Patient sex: F
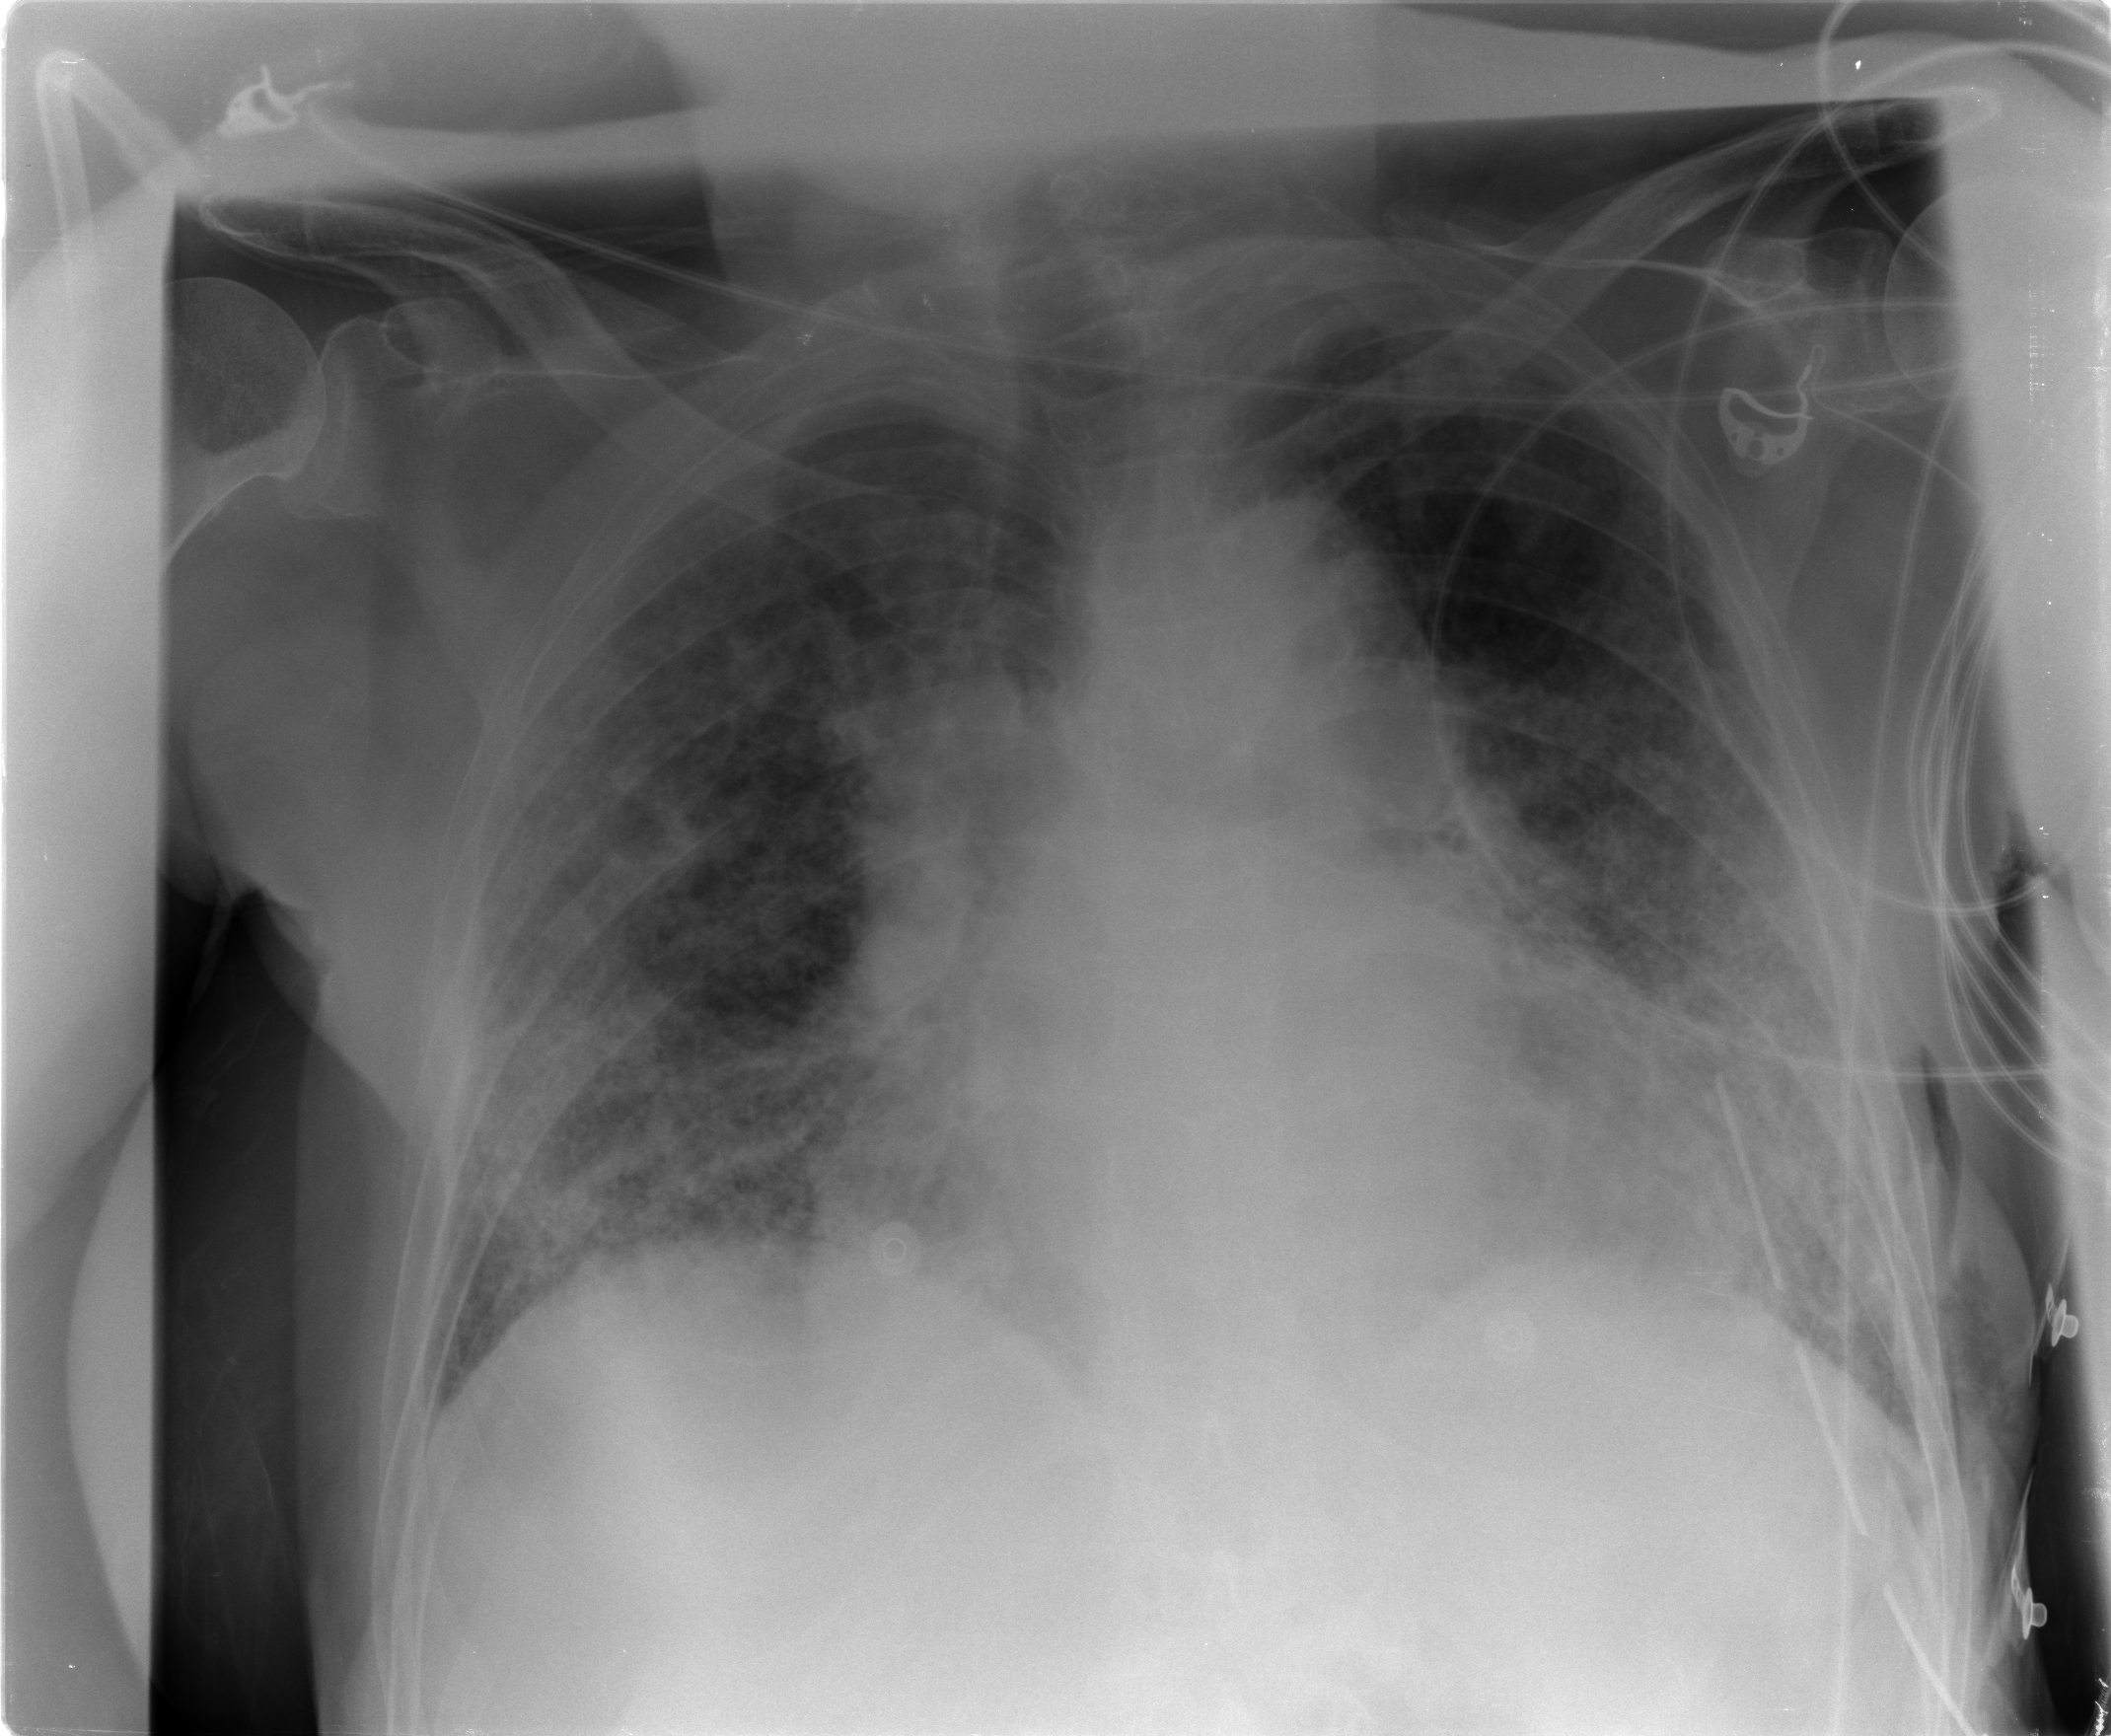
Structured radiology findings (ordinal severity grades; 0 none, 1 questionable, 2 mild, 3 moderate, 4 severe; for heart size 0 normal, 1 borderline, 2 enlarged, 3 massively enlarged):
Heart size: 2
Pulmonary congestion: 2
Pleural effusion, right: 0
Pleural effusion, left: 0
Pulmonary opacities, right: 2
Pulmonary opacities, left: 2
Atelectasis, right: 1
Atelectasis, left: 1